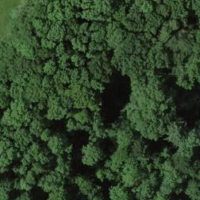
EUNIS habitat code: 41
Species observed at this site:
Allium ursinum